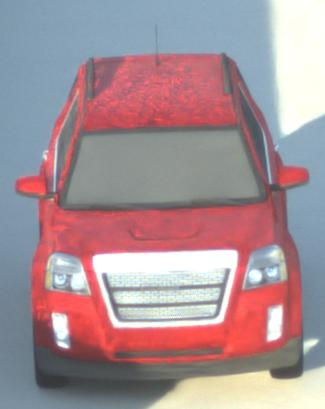
Make: GMC
Model: Terrain
Detailed model: Gen. 1
Model produced from: 2009
Model produced until: 2017
Doors: 5
Color: red
Road condition: dry road
Daytime: sunrise or sunset
Contrast: low contrast